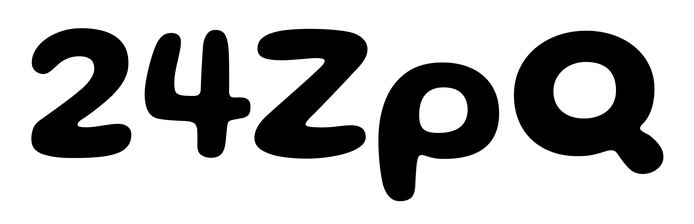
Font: Gluten_SemiBold